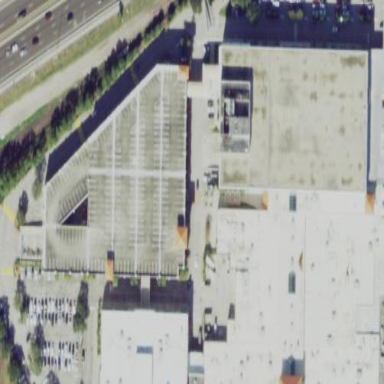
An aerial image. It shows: Retail building.